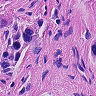
Metastatic tissue present: yes